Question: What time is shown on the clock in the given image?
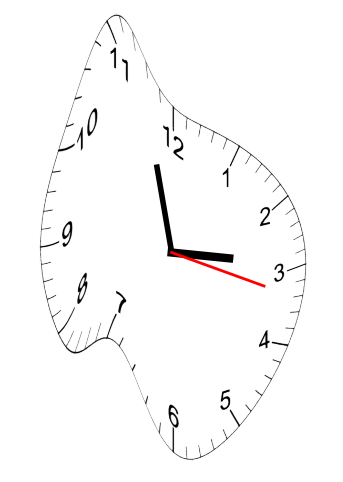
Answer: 02:57:17